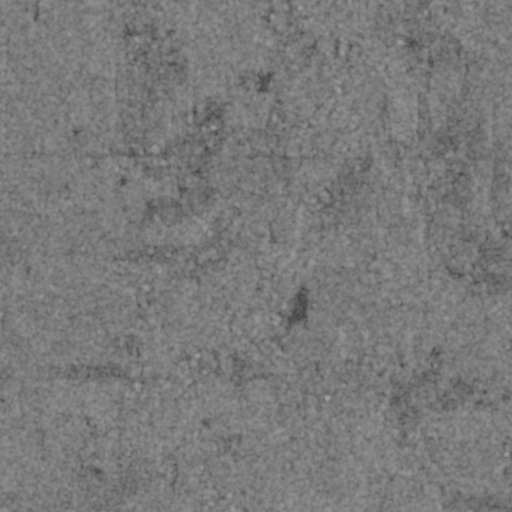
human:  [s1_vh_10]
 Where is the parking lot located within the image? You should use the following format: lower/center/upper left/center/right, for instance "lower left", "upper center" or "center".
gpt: The parking lot is located in the upper center of the image.
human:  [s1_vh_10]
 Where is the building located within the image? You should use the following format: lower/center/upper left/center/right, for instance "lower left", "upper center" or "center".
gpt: The building is located in the upper left of the image.
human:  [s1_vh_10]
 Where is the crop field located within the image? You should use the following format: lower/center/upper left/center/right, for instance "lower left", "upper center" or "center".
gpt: There is no crop field in the image.

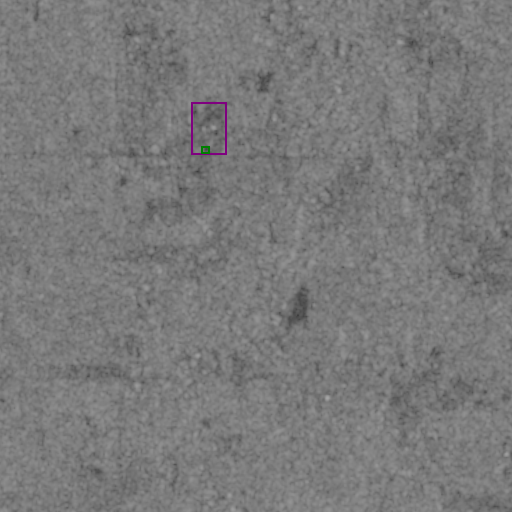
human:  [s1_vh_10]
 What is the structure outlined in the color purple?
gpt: The structure outlined in purple is a park.
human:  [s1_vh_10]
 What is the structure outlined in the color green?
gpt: The structure outlined in green is a parking lot.
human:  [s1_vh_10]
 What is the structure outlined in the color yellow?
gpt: There is no yellow outline.